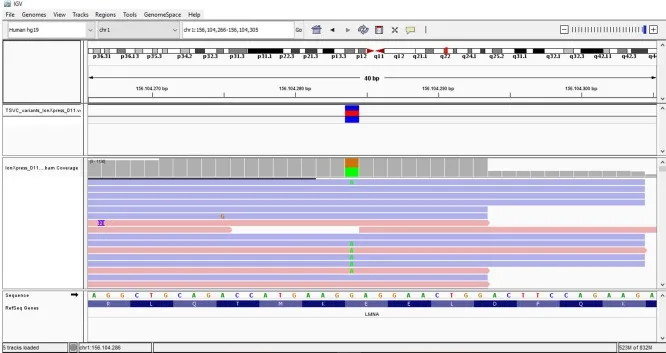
Body fat distribution pattern of the patient.
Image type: chart (chart)